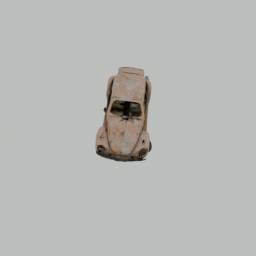
Label: mechanical